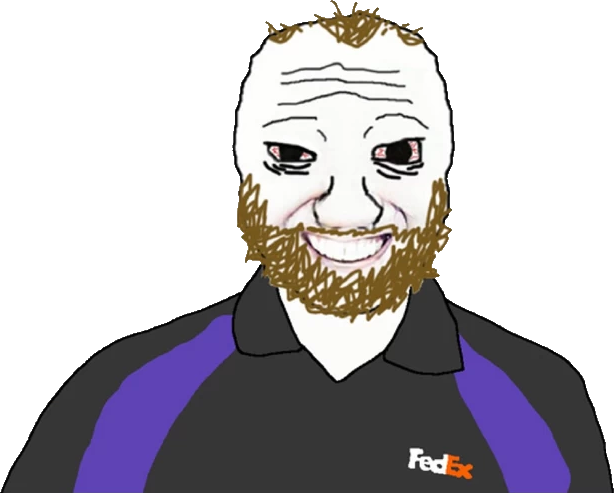
Label: 5_Coomer